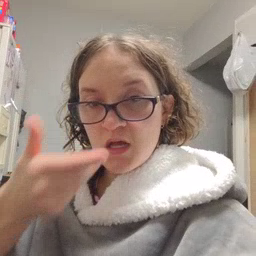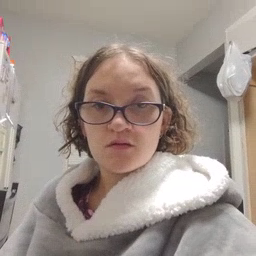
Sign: pizza